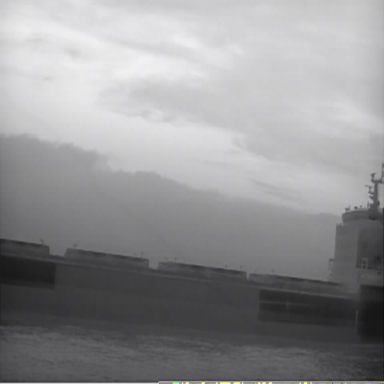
There is a liner in the infrared image.